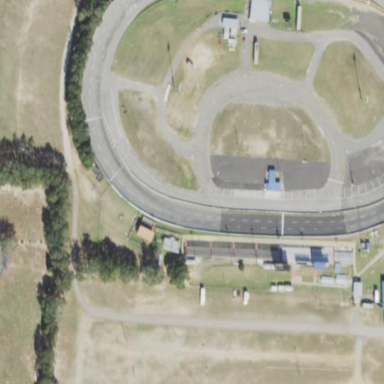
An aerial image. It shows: Motor sport raceway.